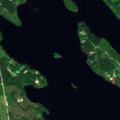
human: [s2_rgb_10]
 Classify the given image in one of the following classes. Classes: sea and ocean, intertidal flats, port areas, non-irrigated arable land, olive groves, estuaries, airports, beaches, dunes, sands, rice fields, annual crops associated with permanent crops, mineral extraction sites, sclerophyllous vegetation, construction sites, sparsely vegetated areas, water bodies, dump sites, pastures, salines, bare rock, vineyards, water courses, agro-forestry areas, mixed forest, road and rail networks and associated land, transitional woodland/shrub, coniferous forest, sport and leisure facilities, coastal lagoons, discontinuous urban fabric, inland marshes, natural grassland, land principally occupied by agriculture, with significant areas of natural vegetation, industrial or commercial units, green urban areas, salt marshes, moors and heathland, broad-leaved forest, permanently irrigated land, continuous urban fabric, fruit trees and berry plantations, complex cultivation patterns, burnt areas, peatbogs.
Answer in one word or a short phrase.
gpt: land principally occupied by agriculture, with significant areas of natural vegetation, broad-leaved forest, coniferous forest, mixed forest, water bodies